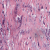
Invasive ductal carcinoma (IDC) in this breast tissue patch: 1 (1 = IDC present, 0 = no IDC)